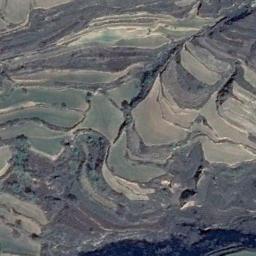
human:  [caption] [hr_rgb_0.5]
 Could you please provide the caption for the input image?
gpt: The green plants are on the terrace .

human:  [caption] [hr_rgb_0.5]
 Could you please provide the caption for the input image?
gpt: The bare and green terrace is next to some trees .

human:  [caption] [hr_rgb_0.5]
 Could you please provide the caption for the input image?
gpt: A large layer of brown and green mixed terraces .

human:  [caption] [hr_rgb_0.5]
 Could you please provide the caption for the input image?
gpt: There is a red house in the open space between the terraces .

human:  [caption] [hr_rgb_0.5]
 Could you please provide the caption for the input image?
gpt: There are many brown terraces and green ones .